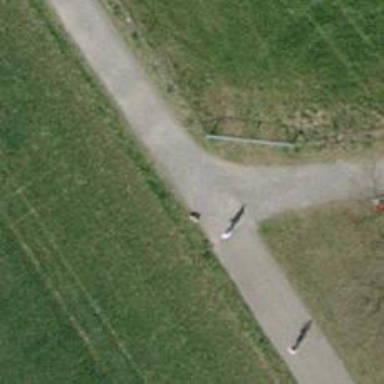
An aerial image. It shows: Footway with pebblestone surface.